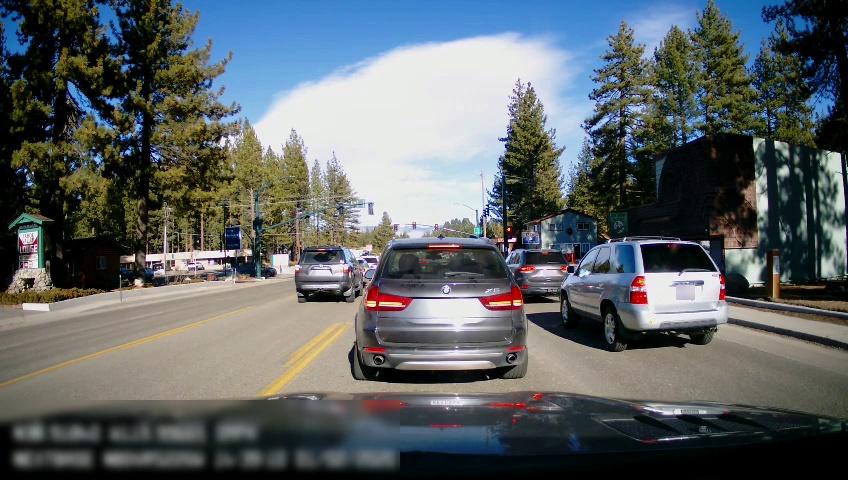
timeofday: Day
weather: Sunny
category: Drivable Space
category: Vehicles | SUV
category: Vehicles | SUV
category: Vehicles | Car
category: Vehicles | SUV
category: Vehicles | SUV
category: Vehicles | SUV
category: Vehicles | SUV
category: Vehicles | SUV
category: Vehicles | SUV
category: Vehicles | Car
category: Lanes | Opposite Lane
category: Lanes | Current Lane
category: Traffic | Lights
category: Traffic | Signs
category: Traffic | Lights
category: Traffic | Lights
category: Traffic | Lights